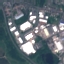
Land use / land cover: Industrial